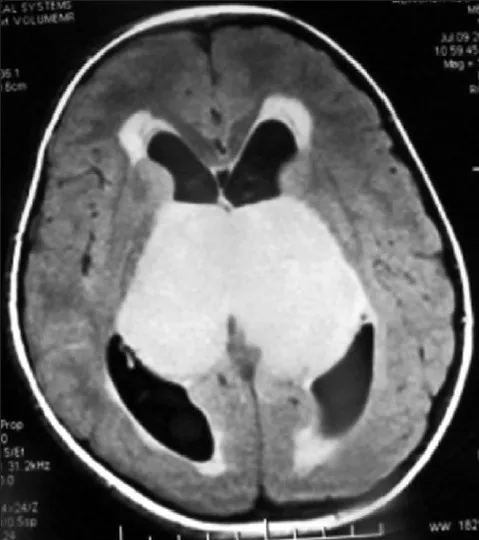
MR scan of head FLAIR image showing significant periventricular lucency with hydrocephalus.
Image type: radiology (mri)